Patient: sex M, age 63
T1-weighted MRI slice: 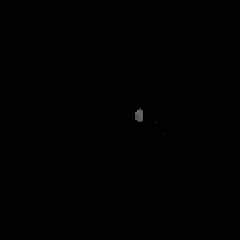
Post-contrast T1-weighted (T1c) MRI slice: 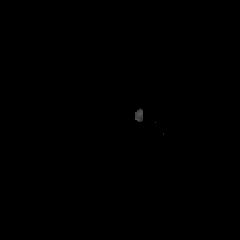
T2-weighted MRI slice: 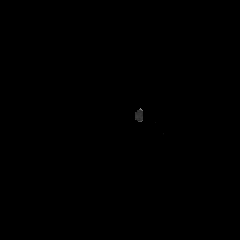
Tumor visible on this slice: no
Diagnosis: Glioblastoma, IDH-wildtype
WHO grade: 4